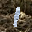
Label: 1